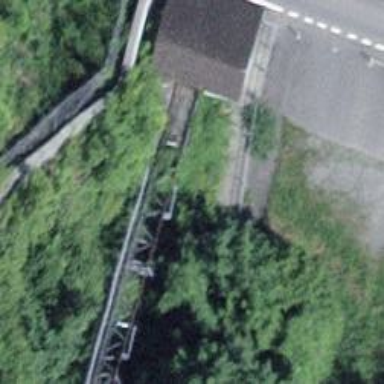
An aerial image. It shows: Funicular railway.